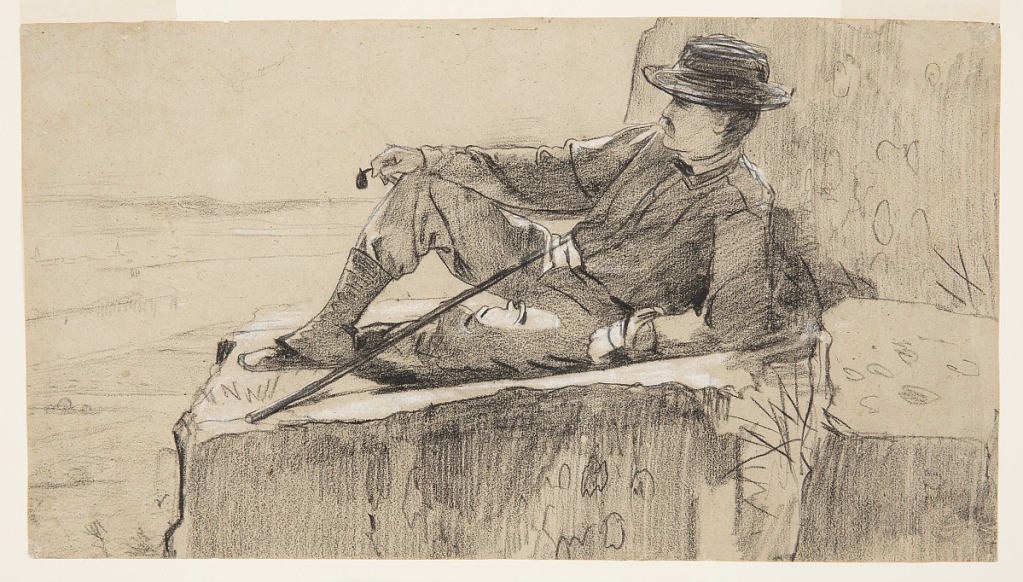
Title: Mountain Climber Resting
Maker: Winslow Homer, American, 1836–1910
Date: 1868–69
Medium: Black and white crayon on brown laid paper, blackened on verso for transfer
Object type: Drawing
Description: Horizontal view of a mustached man dressed in hiking attire reclining on his left elbow on a flat ledge of rock and holding in his right hand a turned-over pipe, as a walking stick leans across him from right to left, with the prospect of wide river valley in distance behind him.